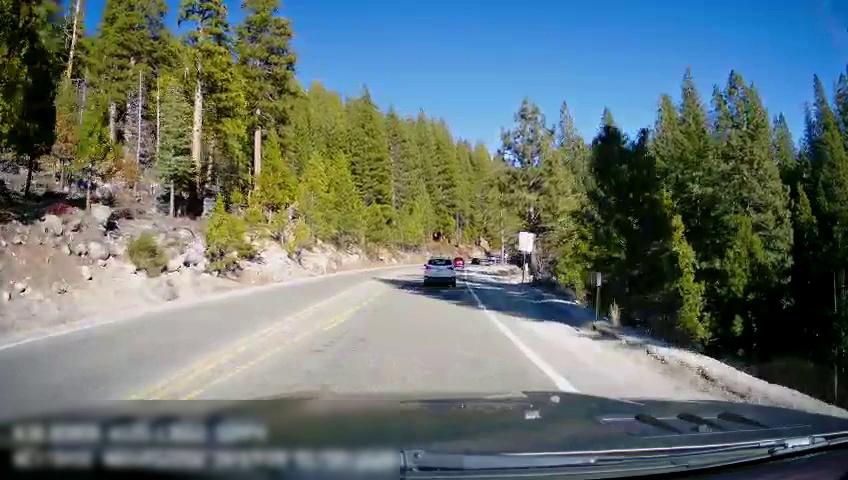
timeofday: Day
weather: Sunny
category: Drivable Space
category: Vehicles | SUV
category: Vehicles | SUV
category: Lanes | Opposite Lane
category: Lanes | Opposite Lane
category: Lanes | Current Lane
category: Lanes | Current Lane
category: Traffic | Signs